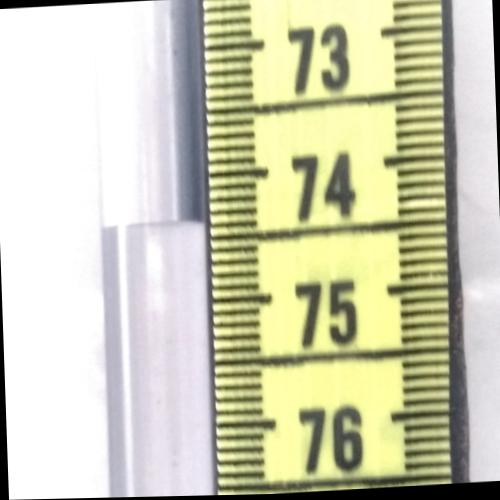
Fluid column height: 74.4 cm